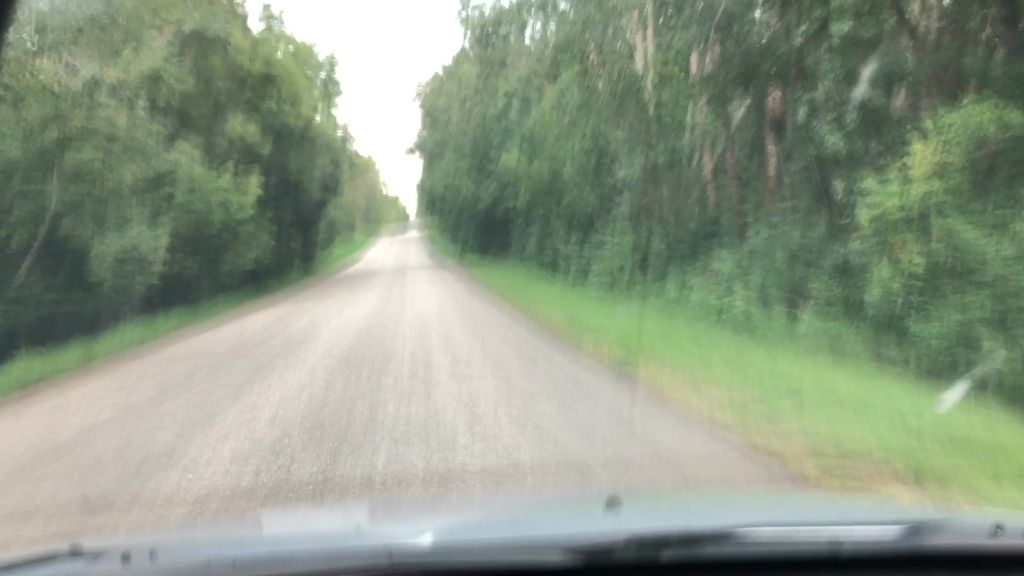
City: edmonton